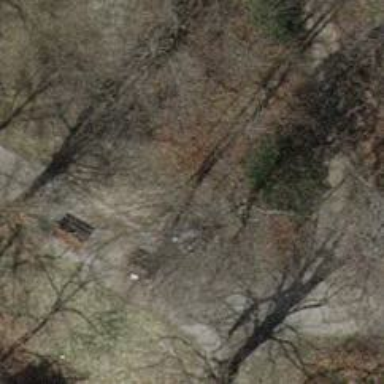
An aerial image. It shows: BBQ amenity.